Interaction volume radius: 10 \u00c5
Interaction volume height: 10 \u00c5
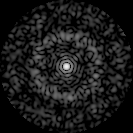
Disorder parameter: 0.8511